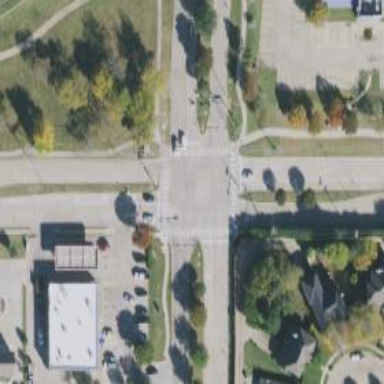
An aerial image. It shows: Secondary road with separate sidewalks.